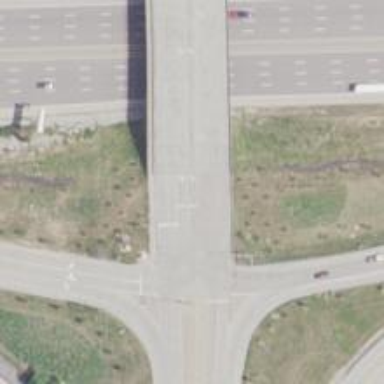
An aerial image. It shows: Tertiary road passing over bridge.